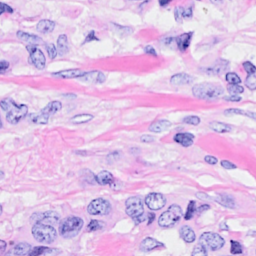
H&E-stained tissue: Breast